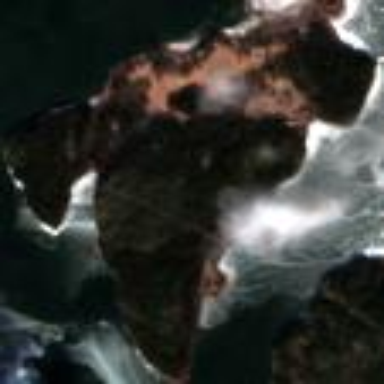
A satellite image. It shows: Islet located along the natural coastline.